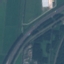
Land use / land cover class: Highway